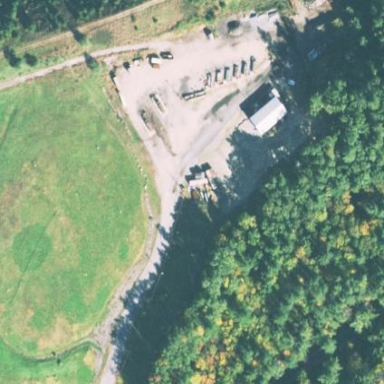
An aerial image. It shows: Waste transfer station.